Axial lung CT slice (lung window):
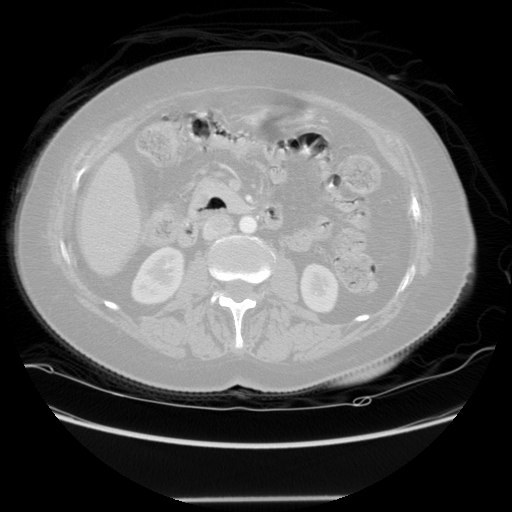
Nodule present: no